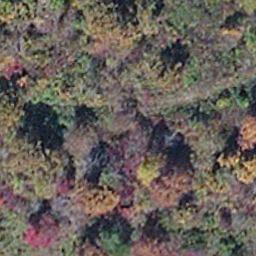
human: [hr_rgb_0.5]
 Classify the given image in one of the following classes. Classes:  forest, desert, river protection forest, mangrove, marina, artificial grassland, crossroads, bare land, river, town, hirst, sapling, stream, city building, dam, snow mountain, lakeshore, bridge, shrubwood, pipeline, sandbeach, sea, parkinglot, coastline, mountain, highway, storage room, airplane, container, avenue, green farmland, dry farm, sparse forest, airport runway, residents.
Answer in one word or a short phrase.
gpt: mangrove